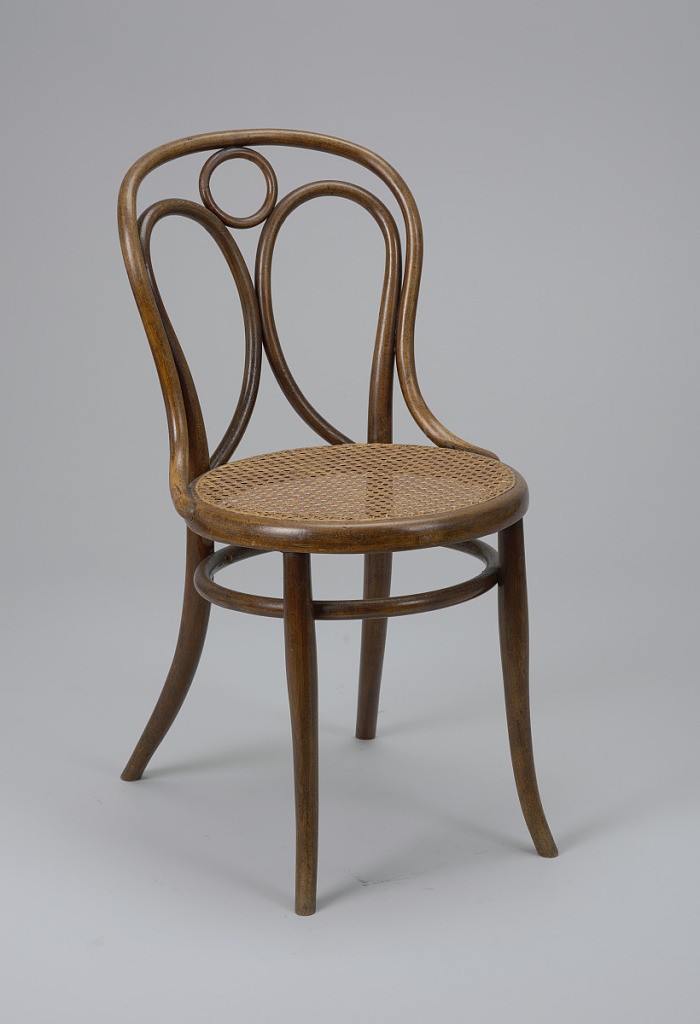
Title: No. 19
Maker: Gebrüder Thonet, Austrian, founded 1853
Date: ca. 1860
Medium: Bent wood, woven caning
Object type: Side chair
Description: Curvilinear, laminated bentwood frame, the back elements shaped into one circular and two elliptical loops; circular caned seat; circular stretcher below seat; the four legs curving out at feet.